Question: so, I have this column definition for my ui-grid
'''
columnDefs: [
{ name: 'Usr#', field: 'userNum', width: '*', resizable: true},
{ name: 'Name', field: 'userName', width: '*', resizable: true},
{ name: 'PID', field: 'userPID', width: '*', resizable: true},
{ name: 'Flags', field: 'userFlags', width: '*', resizable: true},
{ name: 'Blk Acc', field: 'dbAccess', width: '*', resizable: true},
{ name: 'OS Rd', field: 'osReads', width: '*', resizable: true},
{ name: 'OS Wr', field: 'osWrites', width: '*', resizable: true},
{ name: 'Hit%', field: 'hitRatio', width: '*', resizable: true},
{ name: 'Rec Lck', field: 'recLks', width: '*', resizable: true},
{ name: 'Rec Wts', field: 'recWts', width: '*', resizable: true},
{ name: 'Line#', field: 'lineNum', width: '*', resizable: true},
{ name: 'Program Name', field: 'procName', width: '*', resizable: true},
]
'''
and I have this grid :

ui-grid is being friendly and trying to format the column headers for me - but I don't want it to ;)
how can / do I turn this option off ?
Also, is it possible to set a column to auto-fit the width of the largest data item ?
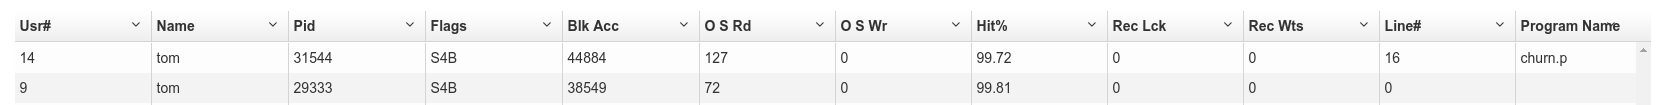
Answer: A workaround to no have your header reformatted is to use the displayName field:
For instance:
'''
columnDefs: [
...
{ name: 'PID', displayName: 'PID', field: 'userPID', width: '*', resizable: true},
...
'''